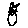
Label: cat